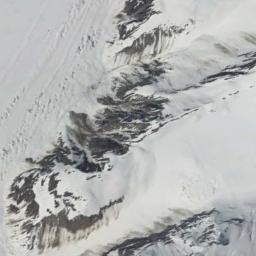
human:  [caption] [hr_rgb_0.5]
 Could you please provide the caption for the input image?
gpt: A snow-covered mountain covered in large areas .

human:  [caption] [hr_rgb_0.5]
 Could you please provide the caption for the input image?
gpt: There are full of snow on the snowberg .

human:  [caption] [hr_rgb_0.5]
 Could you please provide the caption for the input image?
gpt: The snow berg is consist of bare land and white snow .

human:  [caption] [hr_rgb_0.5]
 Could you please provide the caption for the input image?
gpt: The snowberg is partly covered with snow and ice .

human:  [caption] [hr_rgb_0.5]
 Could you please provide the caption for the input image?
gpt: There is a lot of snow on the snowberg .